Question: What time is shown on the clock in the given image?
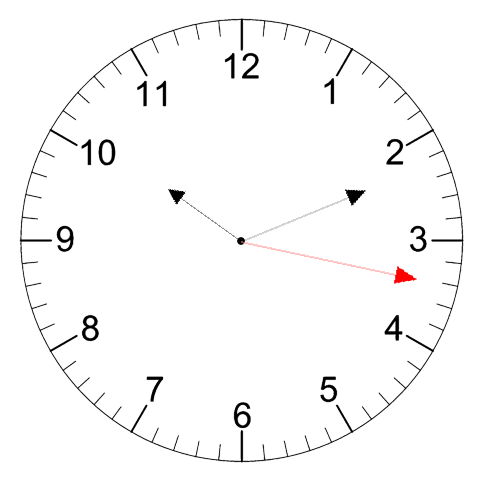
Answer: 10:11:17